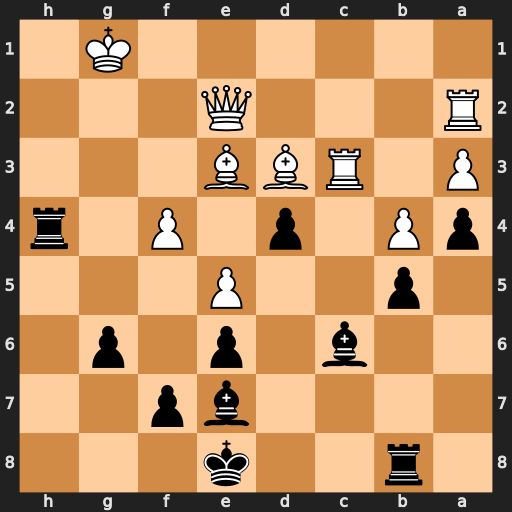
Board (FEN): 1r2k3/4bp2/2b1p1p1/1p2P3/pP1p1P1r/P1RBB3/R3Q3/6K1
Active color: b
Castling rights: -
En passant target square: -
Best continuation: Rh1+ Kf2 Bh4#